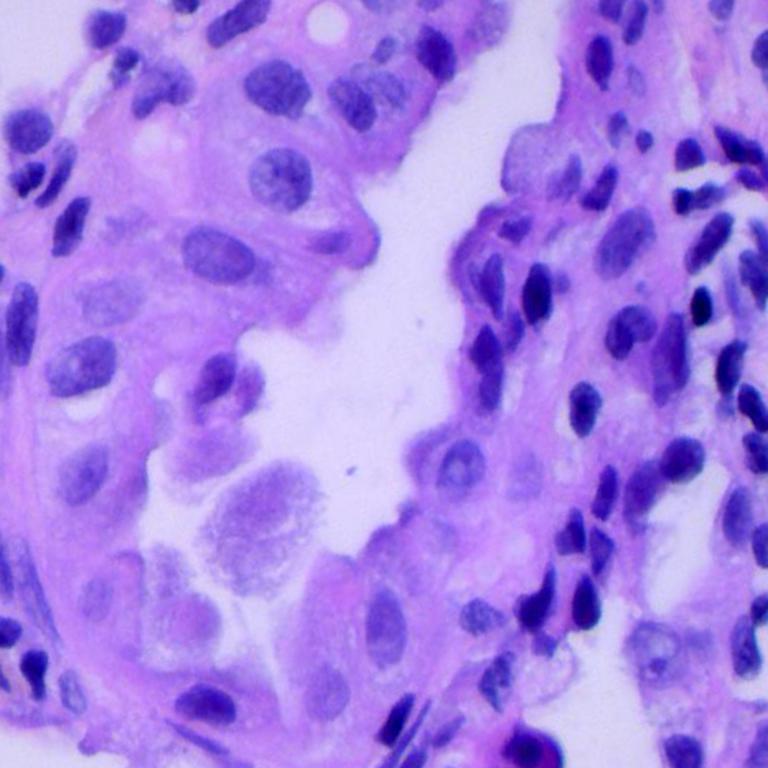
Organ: lung
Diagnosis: adenocarcinomas